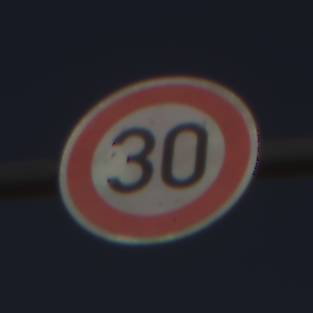
Verkehrszeichen: Geschwindigkeit30
Umgebung: Outdoor, Nature
Tageszeit: MorningAfternoon
Wetter: PartlyCloudy
Licht: Natural
Jahreszeit: NotSpecified
Kontrast: HighContrast